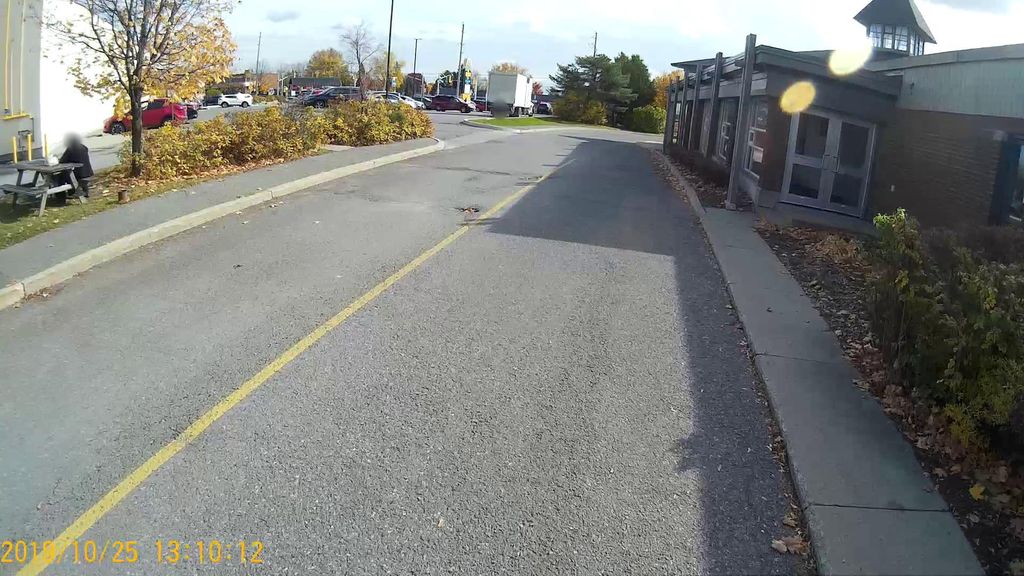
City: ottawa-gatineau